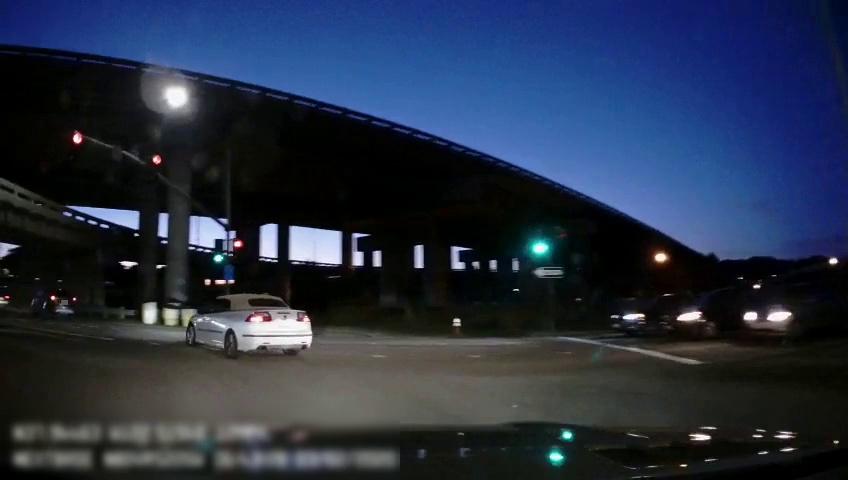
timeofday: Night
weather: Other
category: Drivable Space
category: Vehicles | Car
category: Vehicles | Car
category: Vehicles | Car
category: Vehicles | Car
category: Vehicles | SUV
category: Vehicles | SUV
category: Lanes | Alternate Lane
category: Traffic | Lights
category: Traffic | Signs
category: Traffic | Lights
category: Traffic | Lights
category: Traffic | Signs